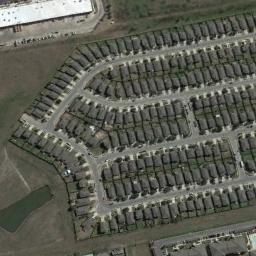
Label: mobile_home_park